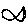
Label: fish